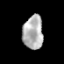
Tissue: prostate
Cell type: T cells
Senescence score: 0.2395
Nuclear area (px): 674
Mean DAPI intensity: 176.619